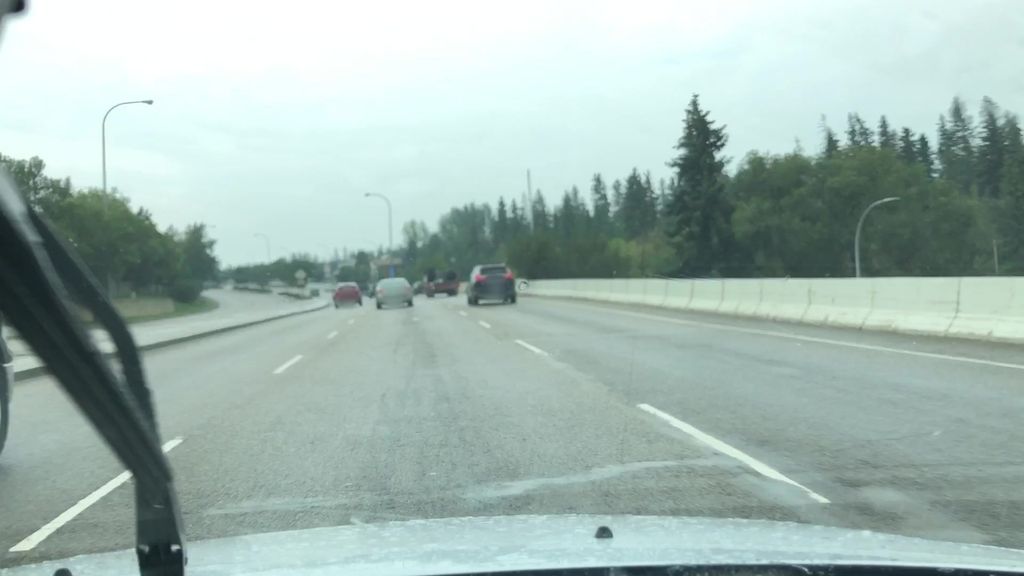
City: edmonton